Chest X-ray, AP view. Patient: 29 years old, sex F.
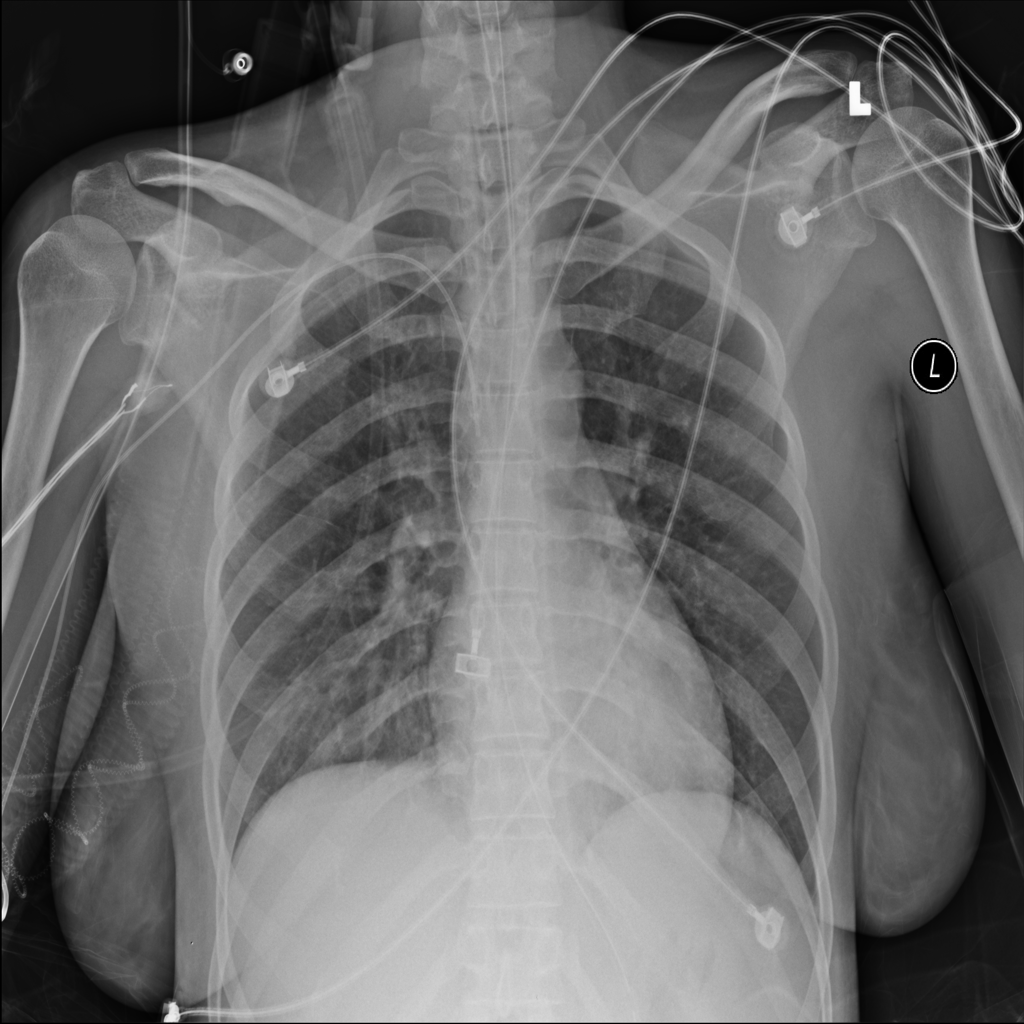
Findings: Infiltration